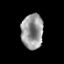
Tissue: prostate
Cell type: Epithelial cells
Senescence score: 0.2747
Nuclear area (px): 749
Mean DAPI intensity: 152.595